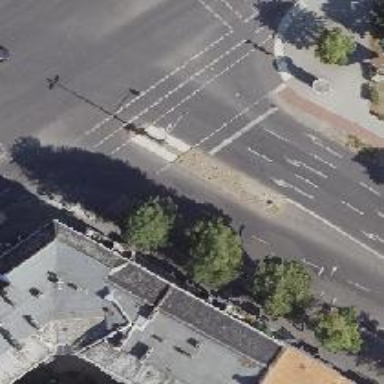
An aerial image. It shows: Traffic island located on footway.